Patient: sex M, age 30
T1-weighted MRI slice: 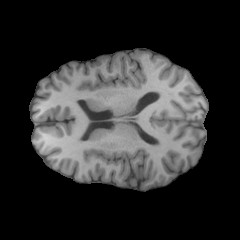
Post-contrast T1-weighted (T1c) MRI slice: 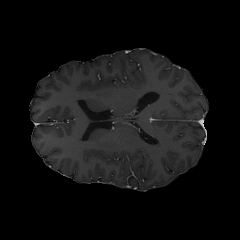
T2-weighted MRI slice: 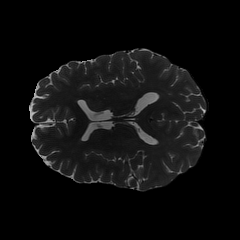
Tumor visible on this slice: no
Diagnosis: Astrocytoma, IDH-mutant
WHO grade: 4